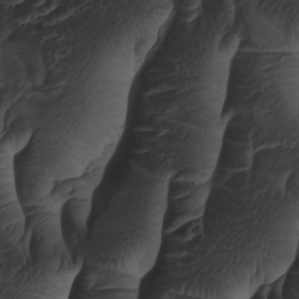
Label: non_frost